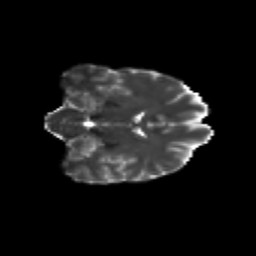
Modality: T2w
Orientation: coronal
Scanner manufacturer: siemens
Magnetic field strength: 3 T
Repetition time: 9.2 s
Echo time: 0.084 s